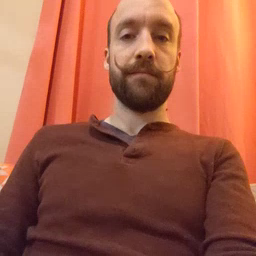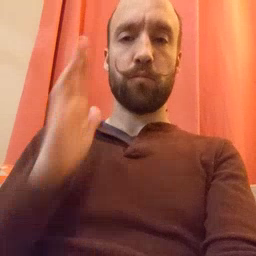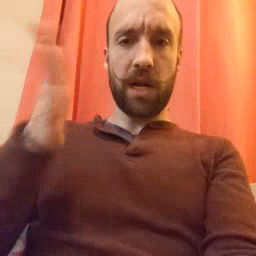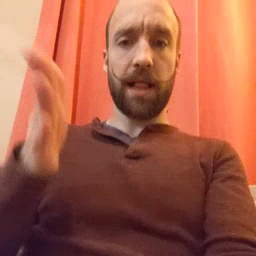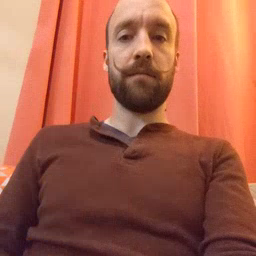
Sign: will